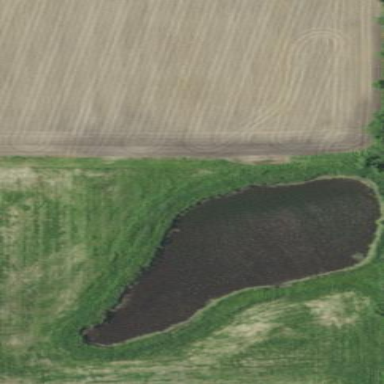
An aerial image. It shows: Peaceful pond surrounded by nature.